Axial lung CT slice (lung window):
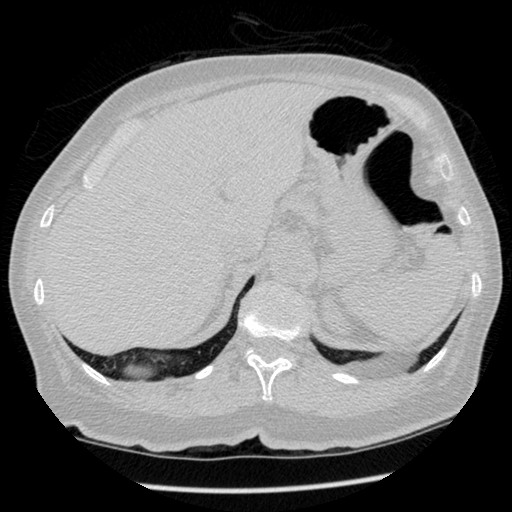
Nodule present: no